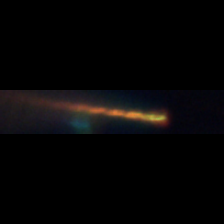
Taxon: Chaetoceros
Group: Diatoms